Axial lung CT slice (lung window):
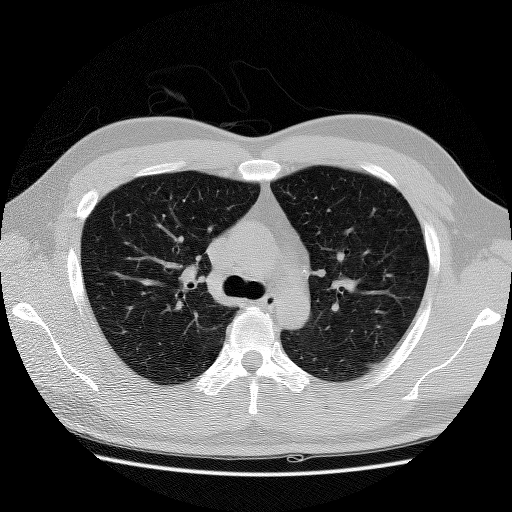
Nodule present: no